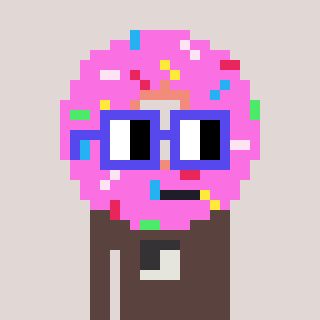
a pixel art character with square blue glasses, a doughnut-shaped head and a darkbrown-colored body on a warm background